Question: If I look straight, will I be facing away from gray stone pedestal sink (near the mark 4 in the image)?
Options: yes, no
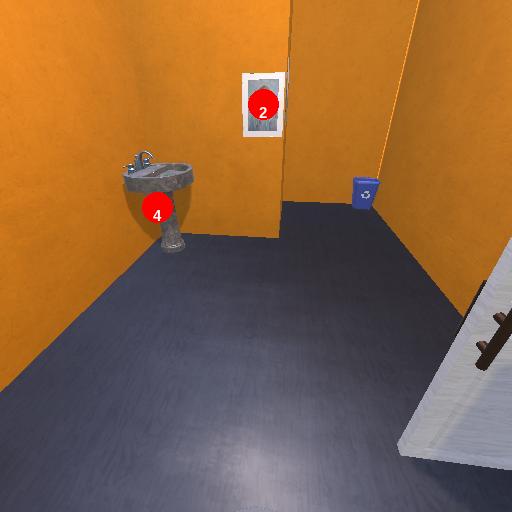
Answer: yes